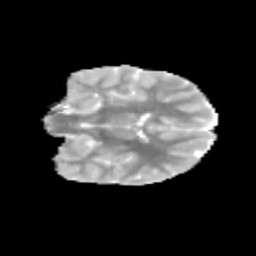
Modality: MD
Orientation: coronal
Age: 11
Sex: female
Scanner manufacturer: siemens
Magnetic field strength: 3 T
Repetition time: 3.8 s
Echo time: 0.07 s